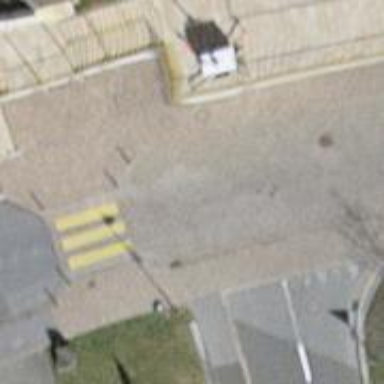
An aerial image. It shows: Marked zebra crossing on the road.